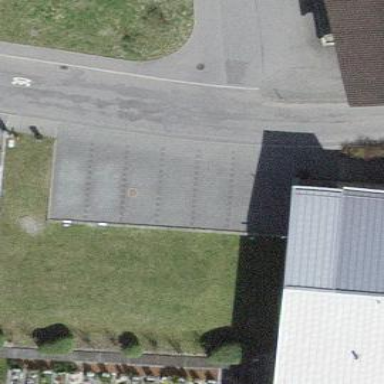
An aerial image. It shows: Parking available on the street side.